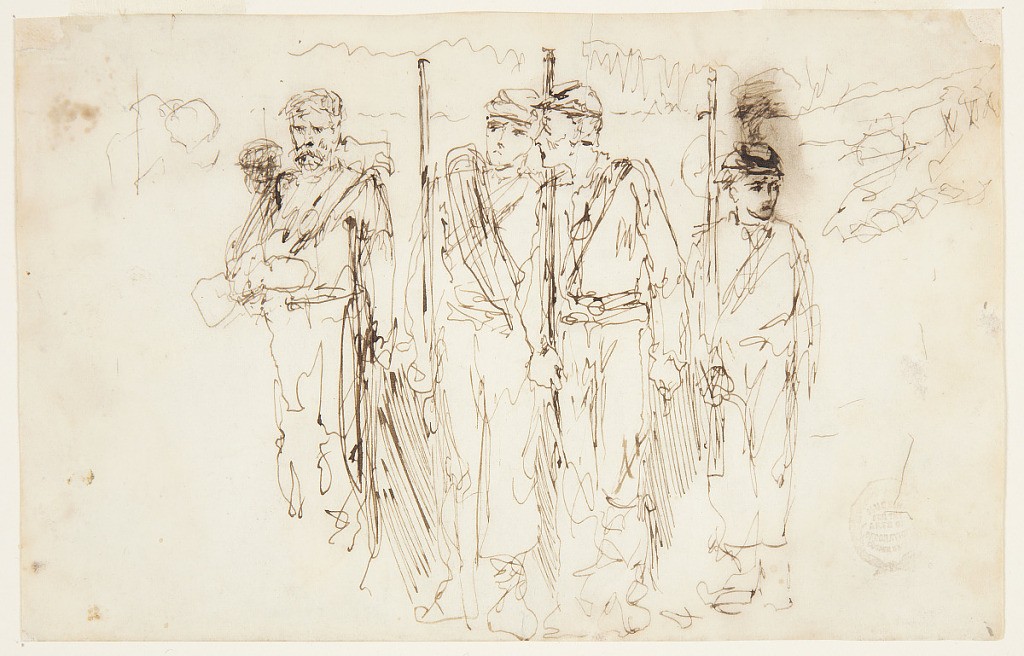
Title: The Walking Wounded
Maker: Winslow Homer, American, 1836–1910
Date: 1861–62
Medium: Pen and brown ink, graphite on light-brown wove paper
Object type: Drawing
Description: Horizontal loosely drawn sketch of four soldiers: three holding muskets upright and one, at left with a beard and moustache, holding his rifle at his side. The soldier at right is smaller than the others and looks right. The middle soldier looks left.